Field crop: maize
Growth stage: 2
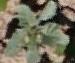
Species: datura